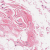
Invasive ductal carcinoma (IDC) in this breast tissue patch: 0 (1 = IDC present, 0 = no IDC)